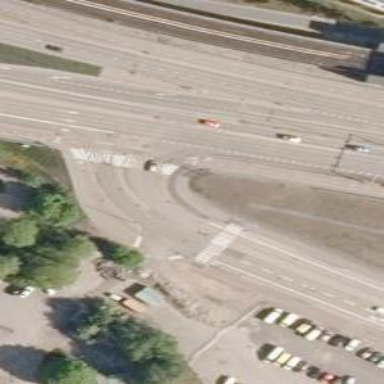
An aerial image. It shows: Asphalt road with primary link designation.